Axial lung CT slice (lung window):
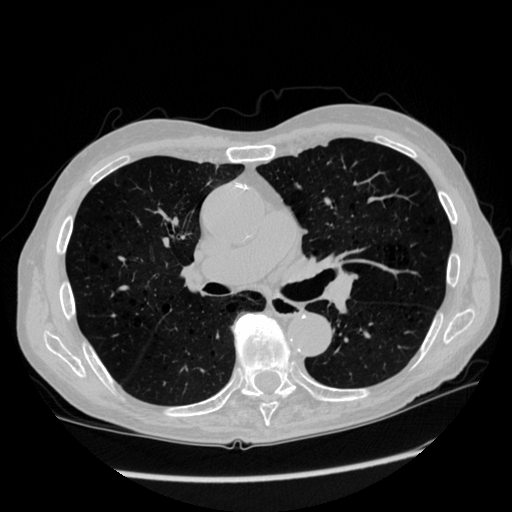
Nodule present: no